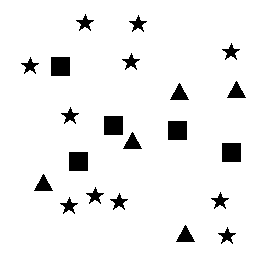
Squares: 5
Triangles: 5
Stars: 11
Total shapes: 21